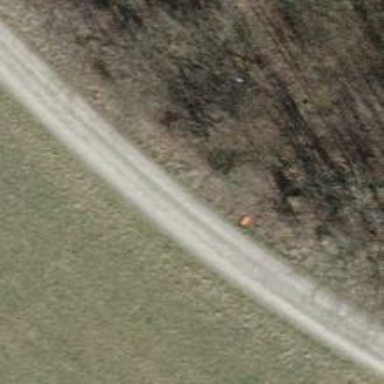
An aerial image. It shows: Object with orange color.